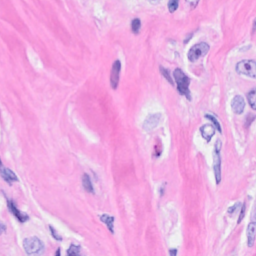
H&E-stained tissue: Breast